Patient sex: M
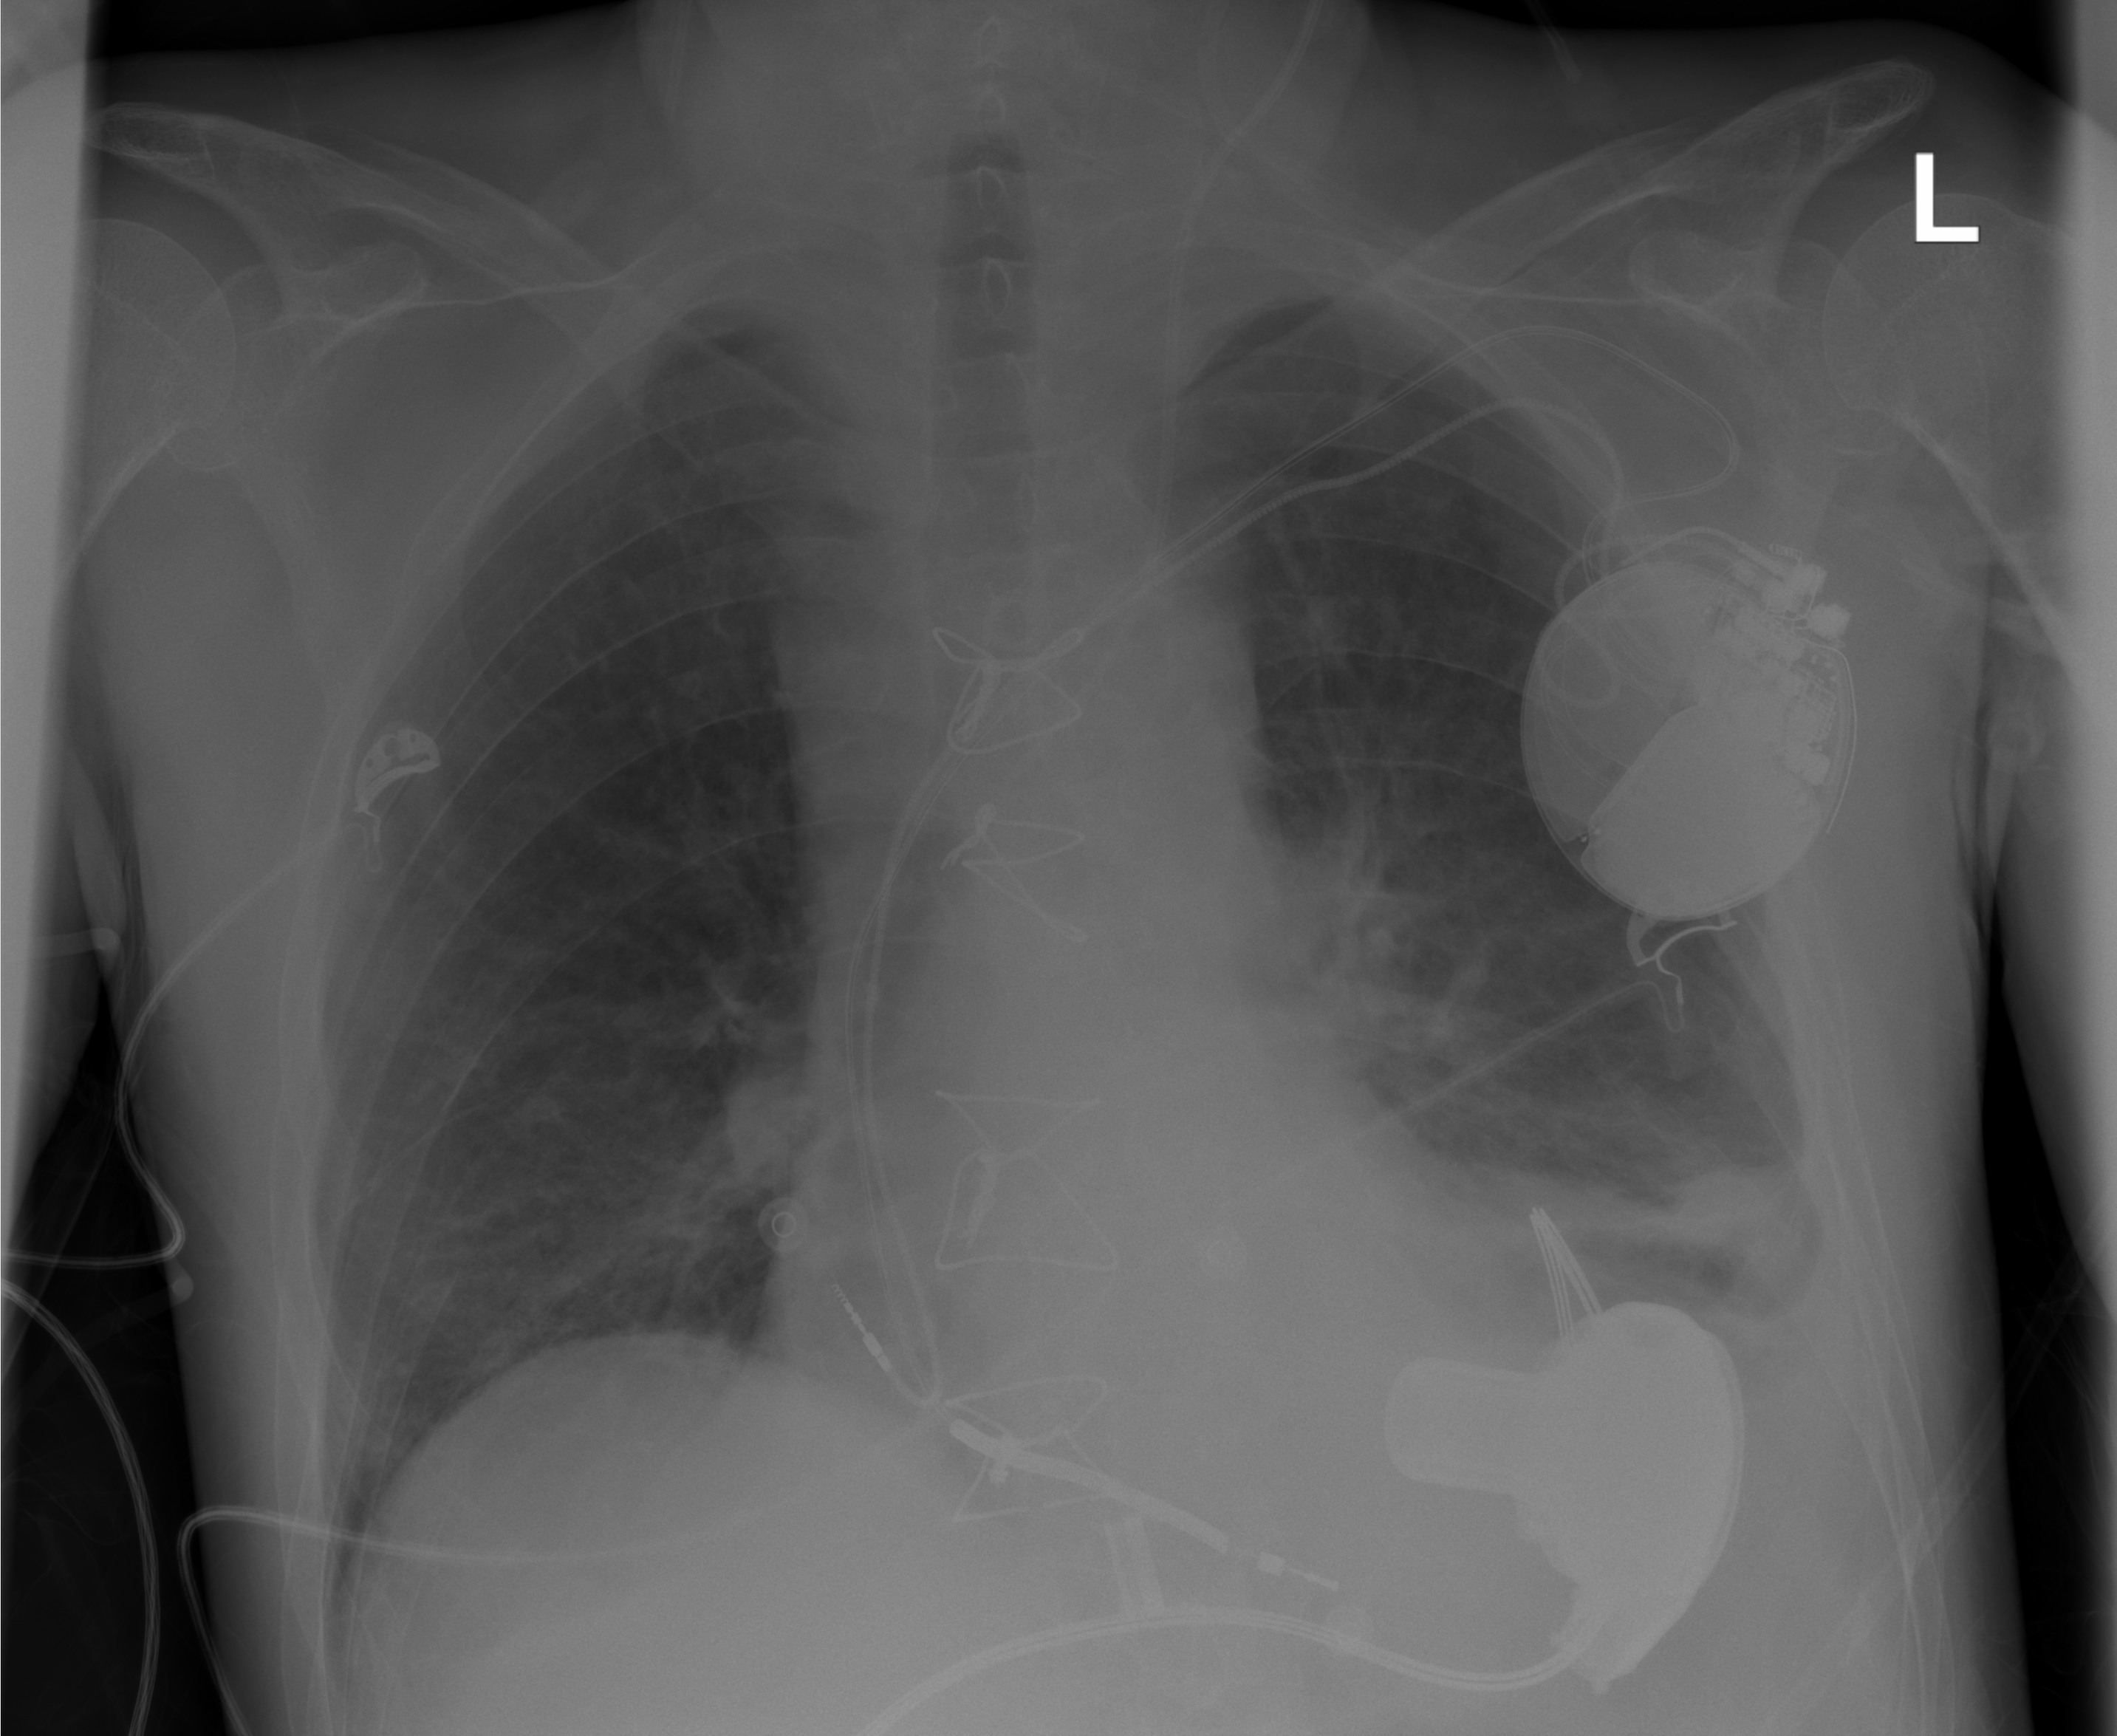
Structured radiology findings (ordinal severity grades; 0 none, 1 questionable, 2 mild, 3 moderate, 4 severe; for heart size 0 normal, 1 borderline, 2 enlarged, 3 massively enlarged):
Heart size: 0
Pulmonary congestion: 0
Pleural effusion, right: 0
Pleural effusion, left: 2
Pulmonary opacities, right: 0
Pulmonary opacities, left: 0
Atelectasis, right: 0
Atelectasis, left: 2